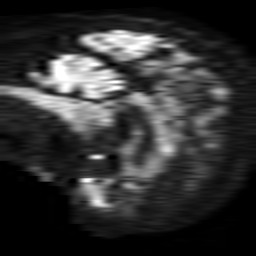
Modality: TRACE
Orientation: sagittal
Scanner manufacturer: philips
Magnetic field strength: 1.5 T
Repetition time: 3.269 s
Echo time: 0.06922 s